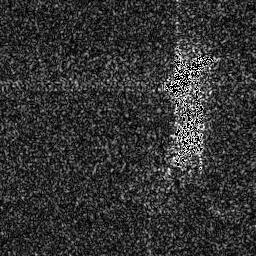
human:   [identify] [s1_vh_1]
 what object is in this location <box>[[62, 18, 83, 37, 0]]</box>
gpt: <ref>1 large ship at the top right</ref>